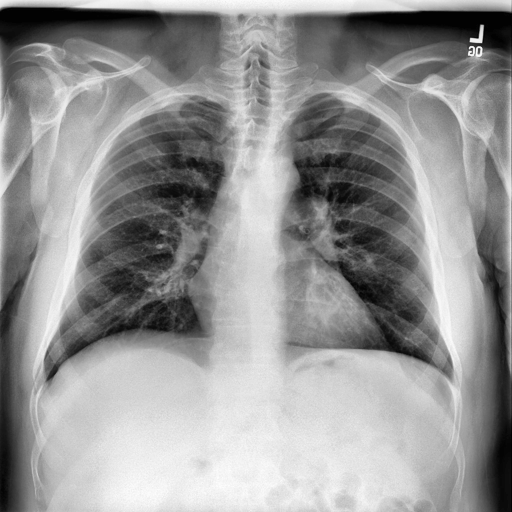
Finding: NORMAL